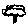
Label: tree